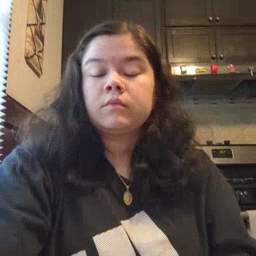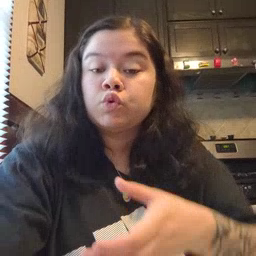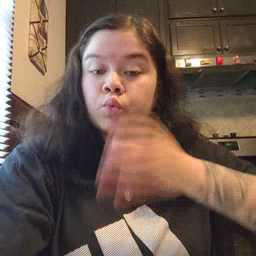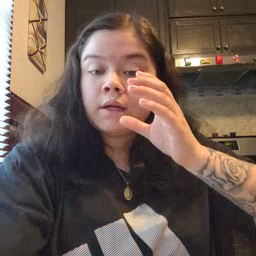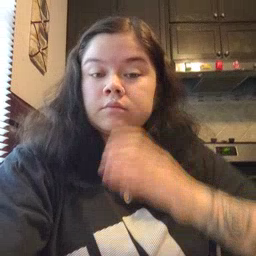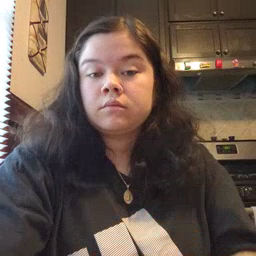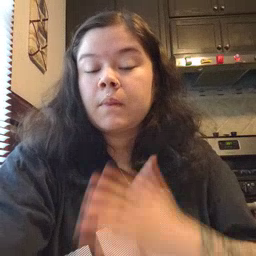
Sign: drink